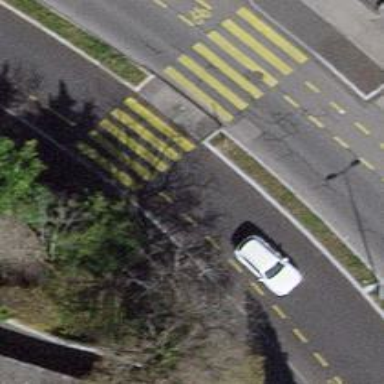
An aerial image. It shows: Uncontrolled crossing with pedestrian island.